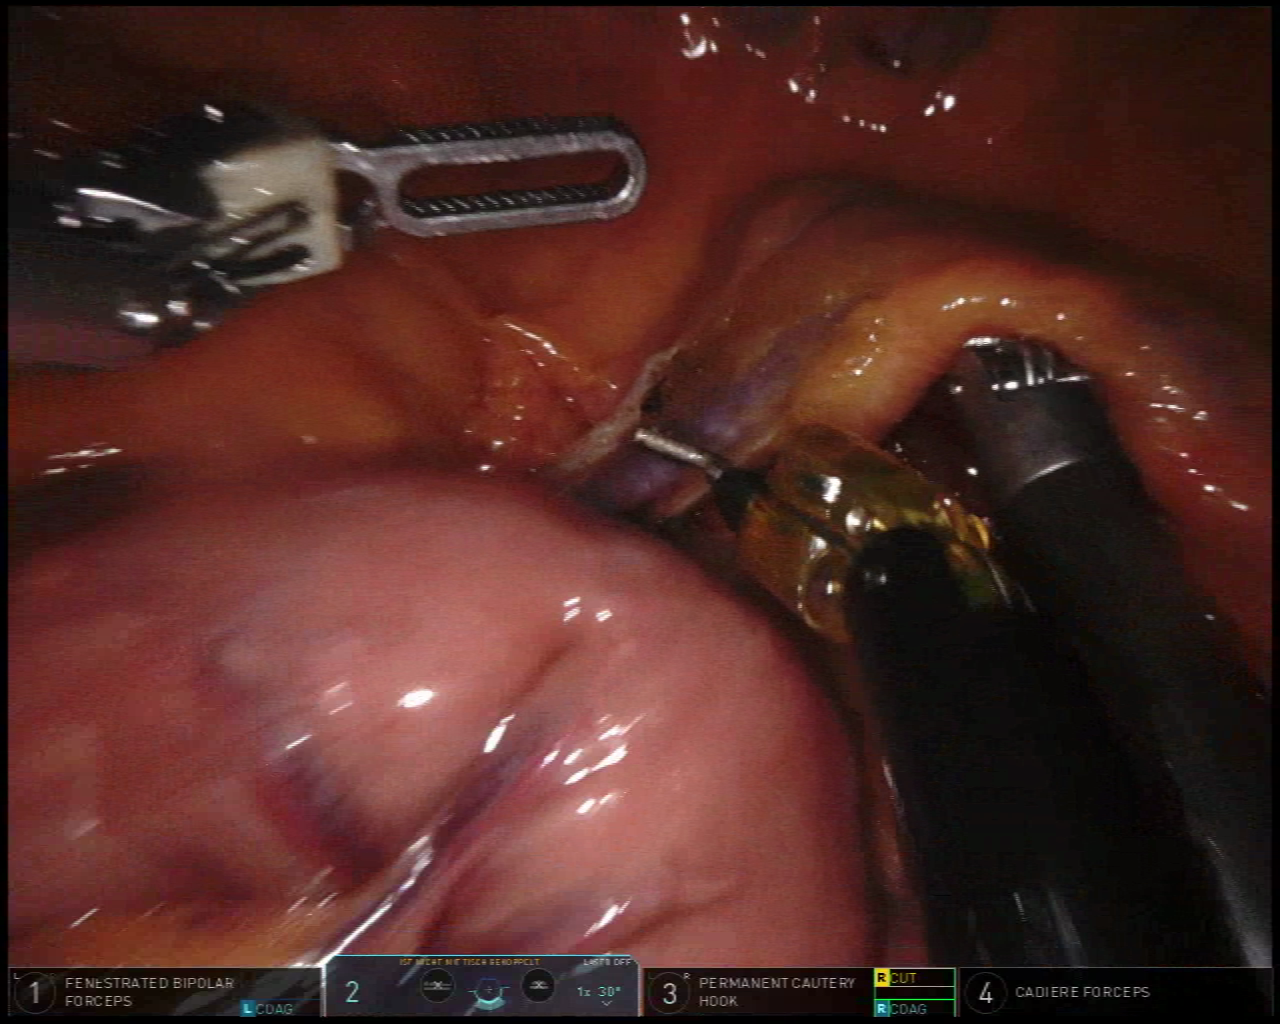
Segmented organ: intestinal_veins
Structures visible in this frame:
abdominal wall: no
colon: no
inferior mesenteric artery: no
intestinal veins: yes
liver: no
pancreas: no
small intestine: yes
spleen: no
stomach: no
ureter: no
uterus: no
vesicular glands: no